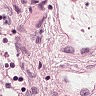
Metastatic tissue present: no